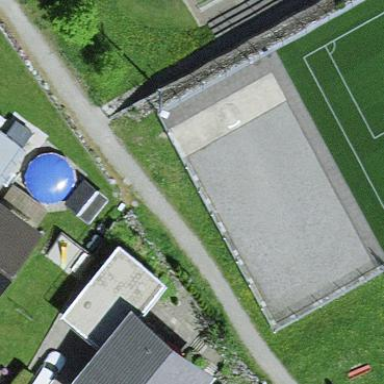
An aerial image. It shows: Multi-sport pitch on leisure land.